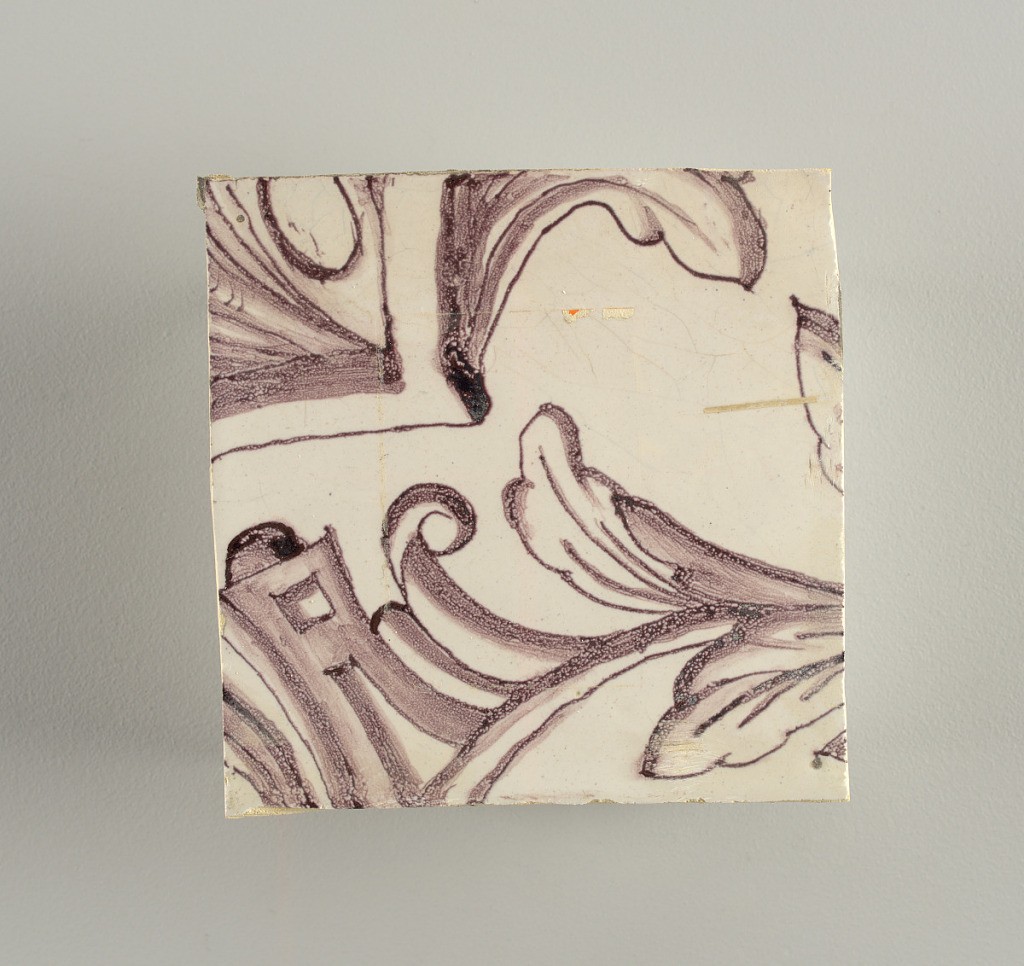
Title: Tile wall facing
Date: ca. 1725
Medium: Tin-glazed earthenware, underglaze
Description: Horizontal rectangle.  Thirty tiles wide and twenty-three tiles high with opening for fireplace eleven tiles wide and ten high.  Foliage arabesques disposed about three vertical axes from which are emphazised by urns at center and right, and at left by the figure of a standing woman carrying an infant on her arm and accompanied by two children.